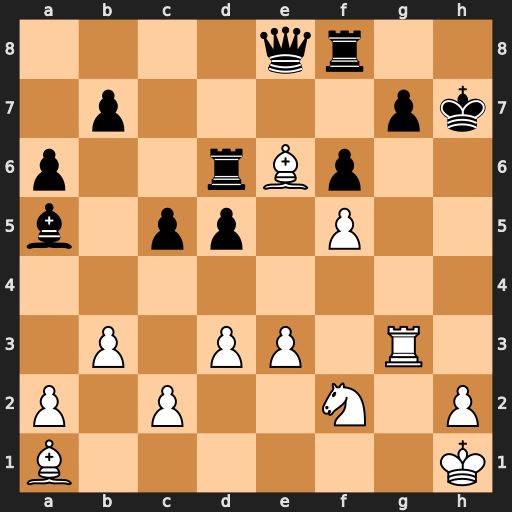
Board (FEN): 4qr2/1p4pk/p2rBp2/b1pp1P2/8/1P1PP1R1/P1P2N1P/B6K
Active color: w
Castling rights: -
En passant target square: -
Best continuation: Rh3+ Qh5 Rxh5#